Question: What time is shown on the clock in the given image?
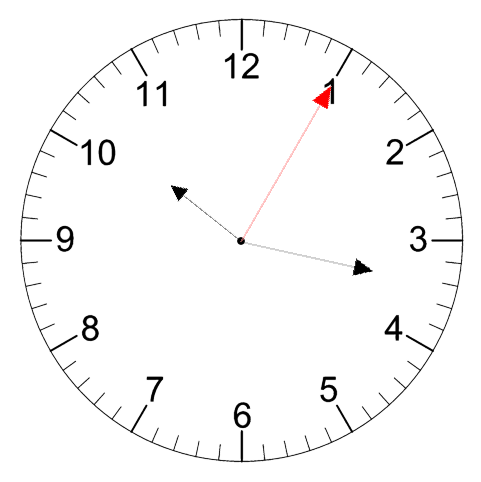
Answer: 10:17:05